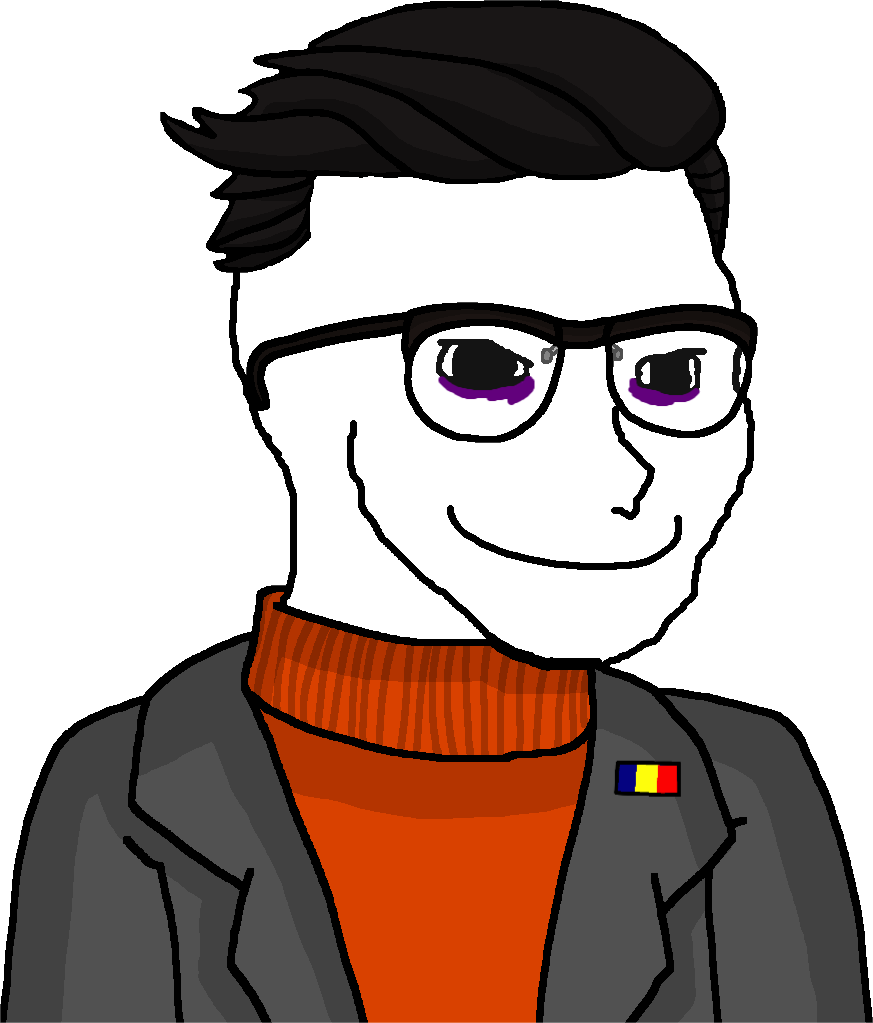
Label: 5_Oomer